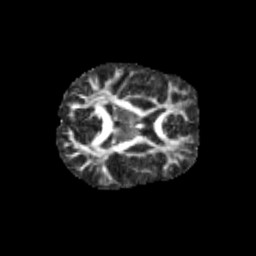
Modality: FA
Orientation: axial
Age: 11
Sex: male
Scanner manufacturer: siemens
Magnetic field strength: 3 T
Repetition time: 3.8 s
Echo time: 0.07 s